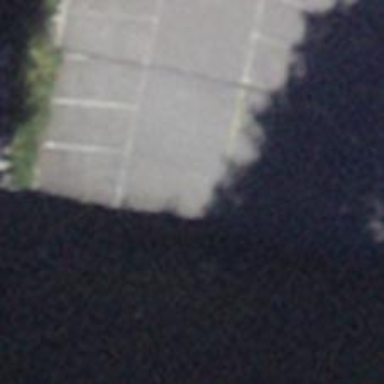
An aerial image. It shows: Parking aisle designated as service road.